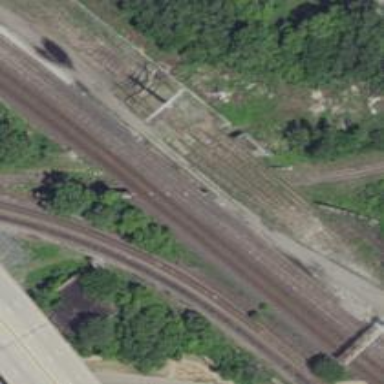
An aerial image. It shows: Abandoned railway bridge.